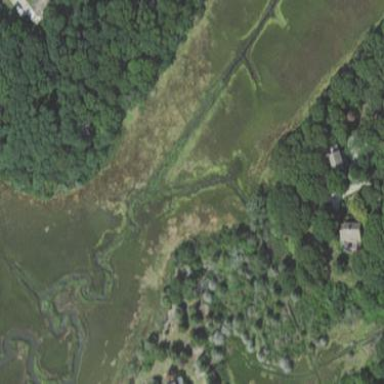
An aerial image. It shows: Nature reserve designated as leisure land.